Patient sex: M
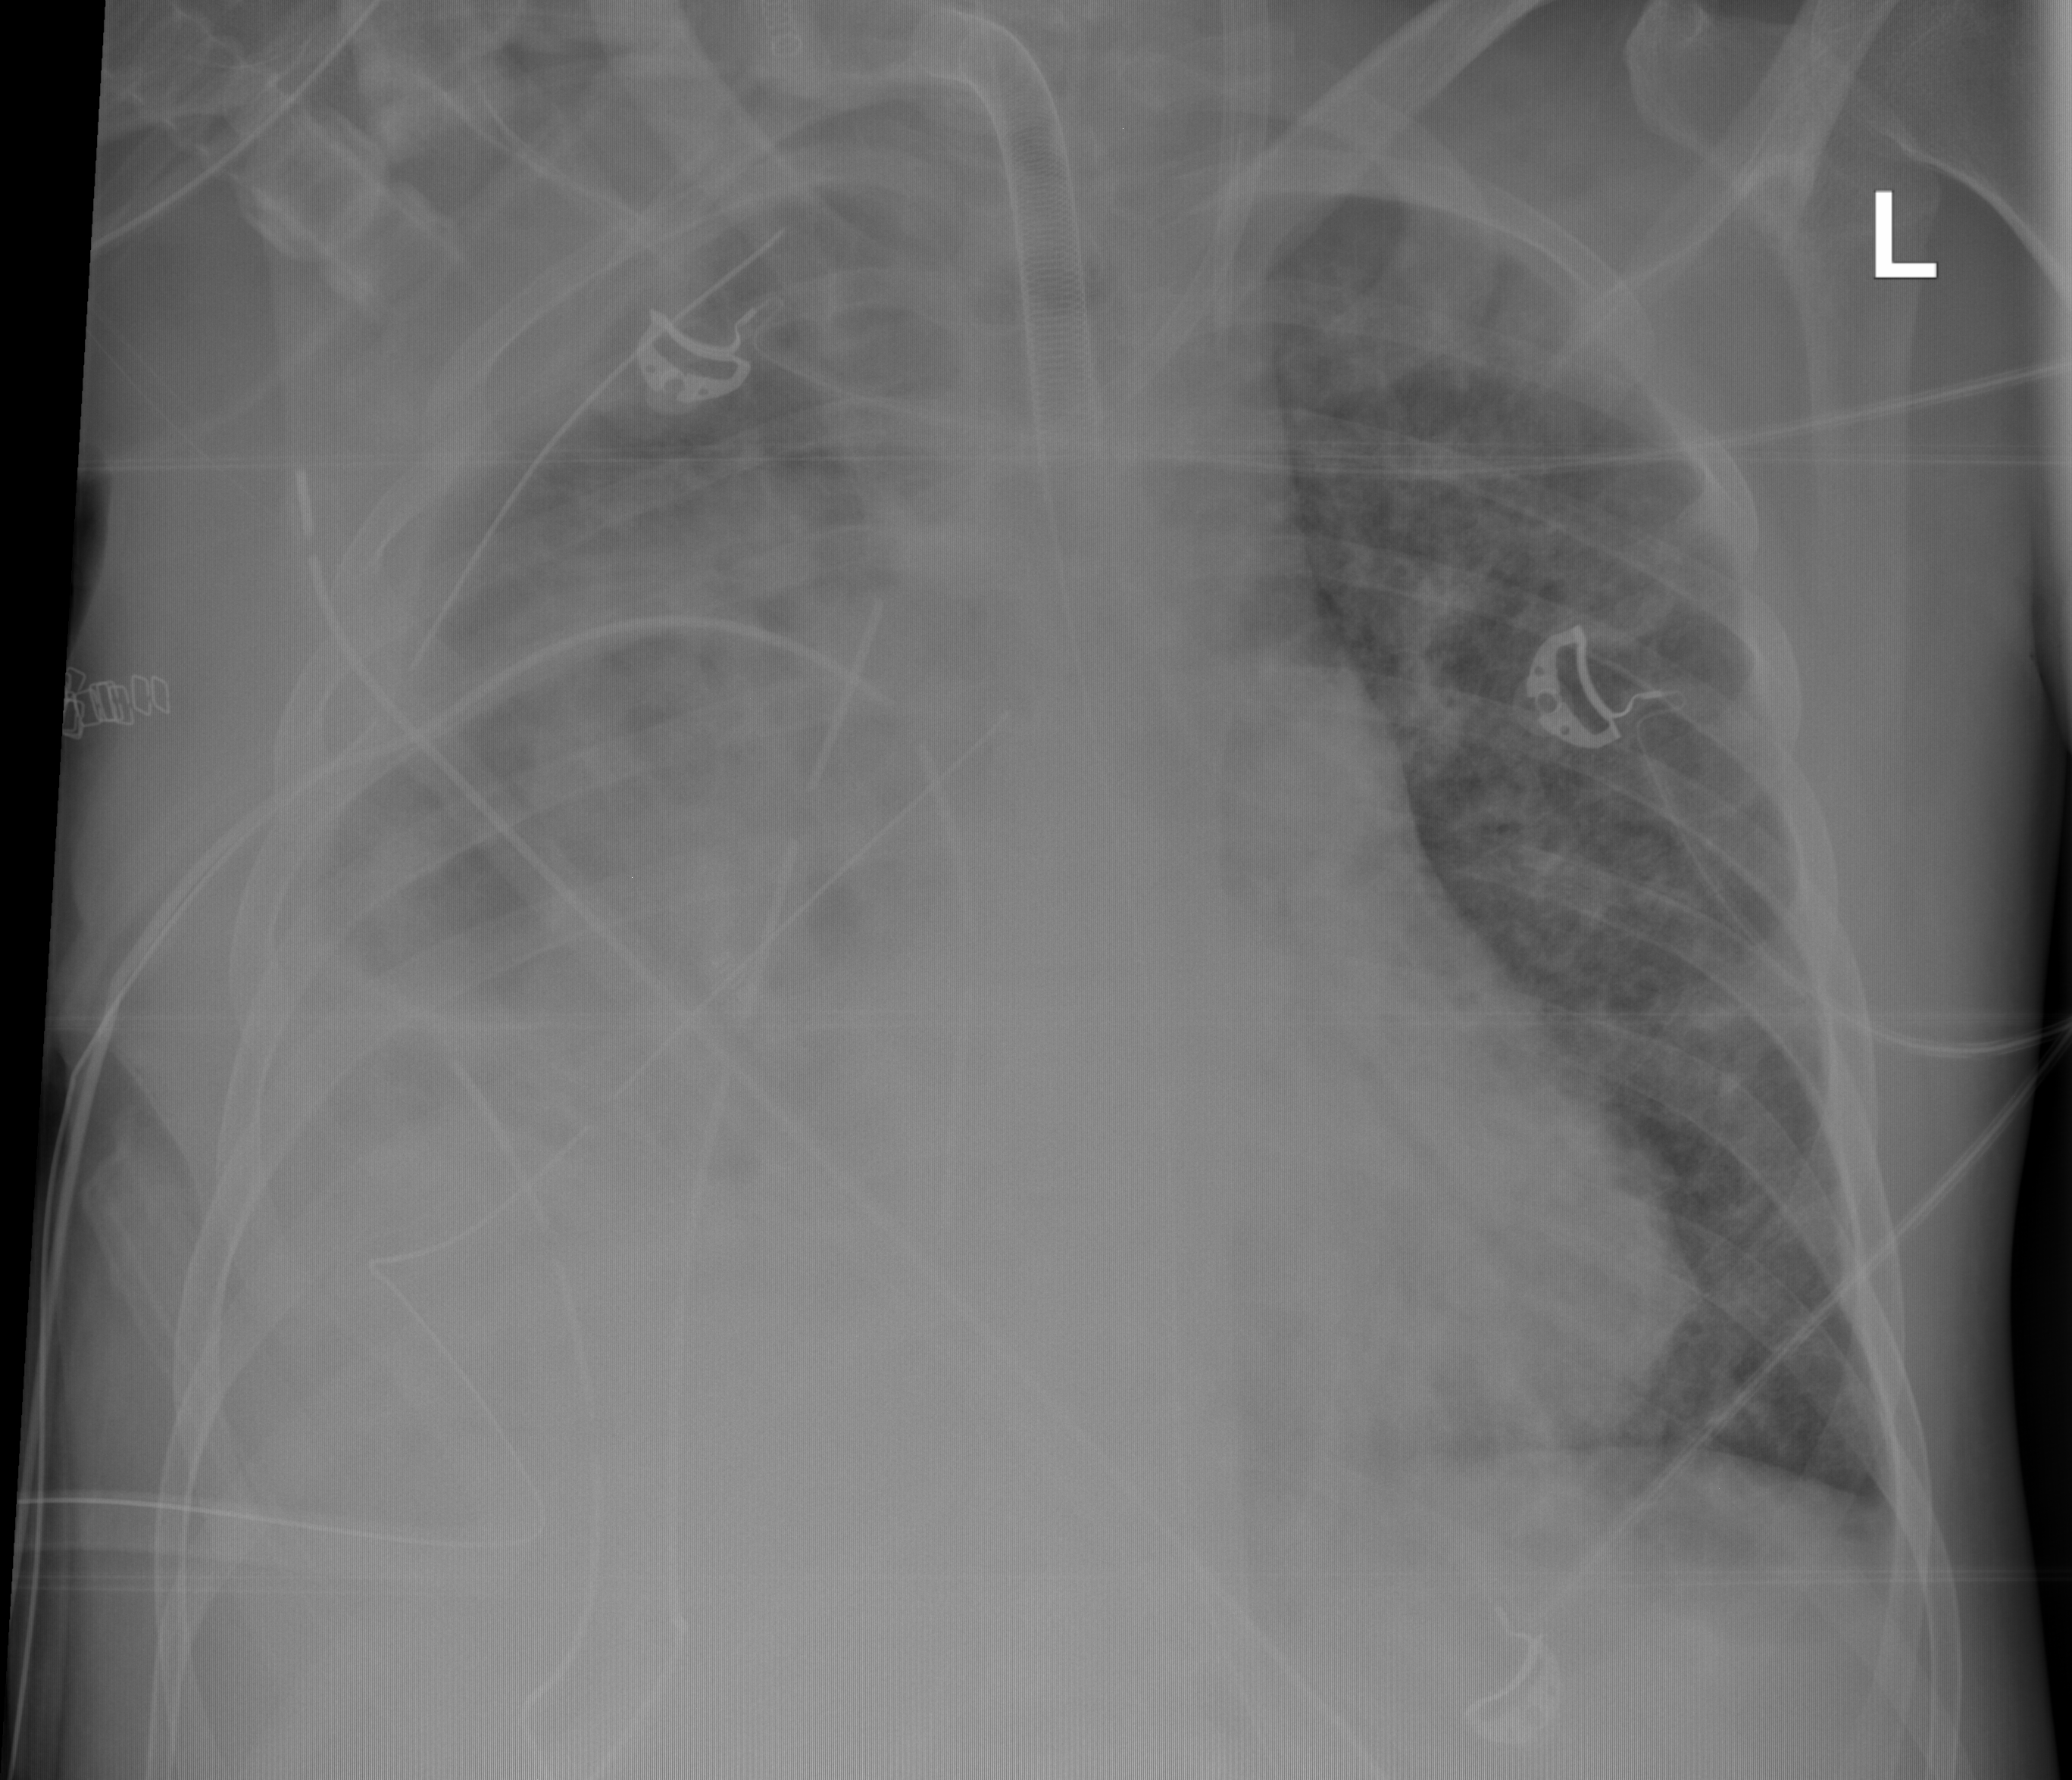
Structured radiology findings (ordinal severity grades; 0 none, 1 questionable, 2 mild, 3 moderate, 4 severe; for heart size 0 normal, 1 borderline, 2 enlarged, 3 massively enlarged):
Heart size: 1
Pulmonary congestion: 2
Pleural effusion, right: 3
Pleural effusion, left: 0
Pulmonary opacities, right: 3
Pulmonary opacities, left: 2
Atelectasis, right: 3
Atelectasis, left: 2